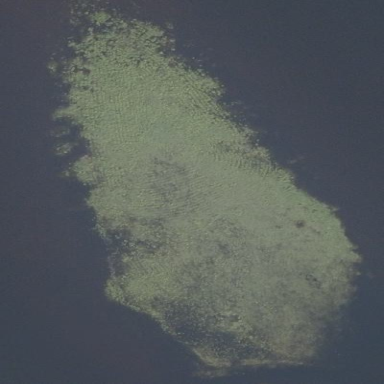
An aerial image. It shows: Islet.